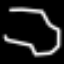
Label: octagon